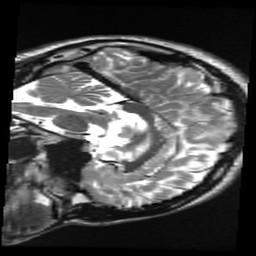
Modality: T2w
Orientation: sagittal
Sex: male
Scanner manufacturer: ge
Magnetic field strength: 3 T
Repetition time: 5 s
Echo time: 0.1015 s